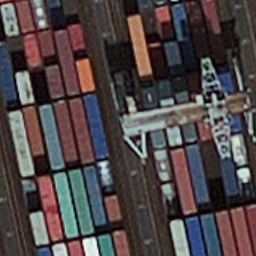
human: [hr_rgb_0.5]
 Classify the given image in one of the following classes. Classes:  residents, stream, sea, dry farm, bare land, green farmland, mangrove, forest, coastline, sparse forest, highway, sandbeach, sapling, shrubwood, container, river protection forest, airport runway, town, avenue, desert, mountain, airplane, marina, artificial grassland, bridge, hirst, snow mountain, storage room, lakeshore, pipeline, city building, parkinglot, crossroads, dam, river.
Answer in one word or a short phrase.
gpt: container